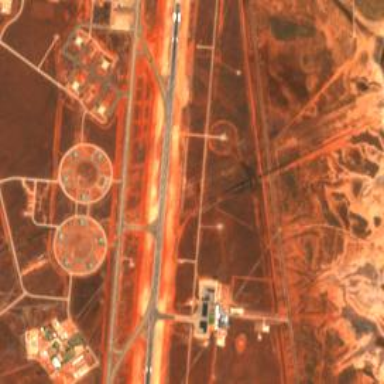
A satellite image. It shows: Runway at airport.